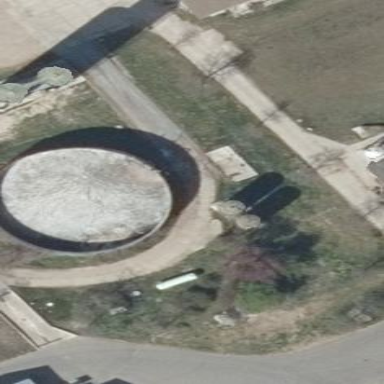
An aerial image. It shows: Silo.